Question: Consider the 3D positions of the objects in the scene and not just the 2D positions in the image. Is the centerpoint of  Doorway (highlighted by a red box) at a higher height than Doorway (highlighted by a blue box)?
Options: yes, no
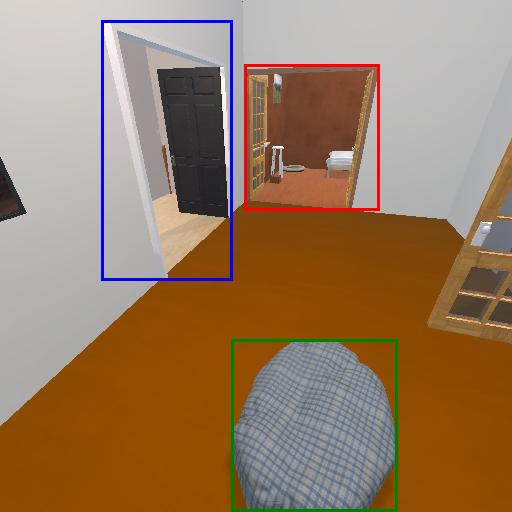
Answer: yes